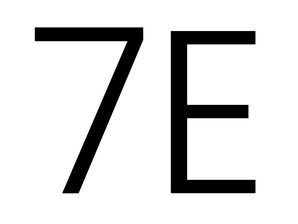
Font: Poppins-Light